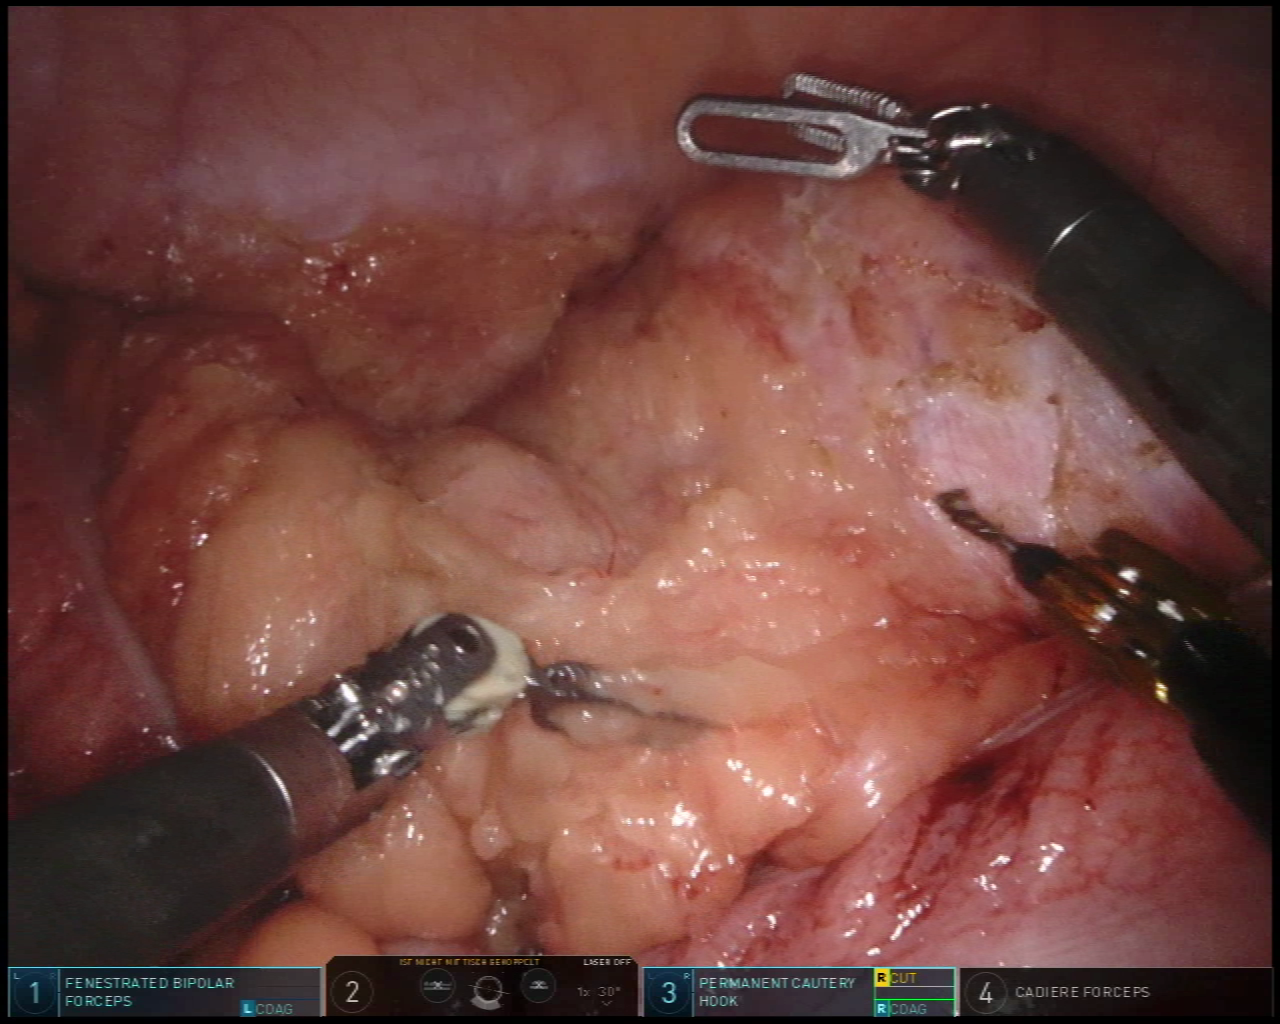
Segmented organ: colon
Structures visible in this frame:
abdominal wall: yes
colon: yes
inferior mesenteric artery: no
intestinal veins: no
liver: no
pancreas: no
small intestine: no
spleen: no
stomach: no
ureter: no
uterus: no
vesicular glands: no